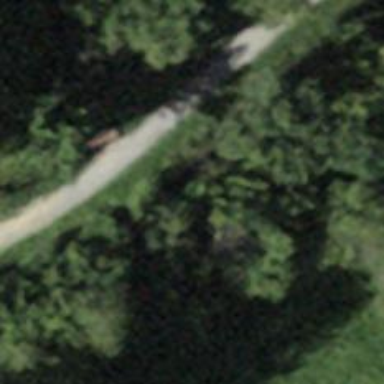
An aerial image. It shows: Bench.